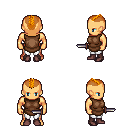
a pixel art fantasy rpg character, male body template, human, tanned skin, brown tunic, white pants, dark blonde short mohawk hairstyle, maroon shoes, dagger, four views (front, back, left, right), 2x2 character sprite sheet, small pixel art, hard edges, no anti-aliasing